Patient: sex F, age 69
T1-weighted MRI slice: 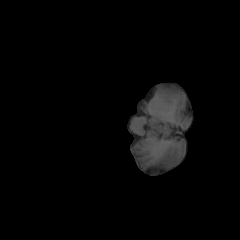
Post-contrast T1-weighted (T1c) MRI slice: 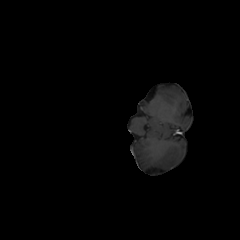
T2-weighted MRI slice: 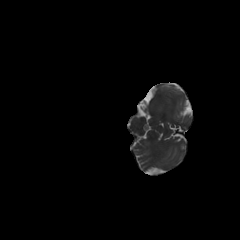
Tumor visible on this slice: no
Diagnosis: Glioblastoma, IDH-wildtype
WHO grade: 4